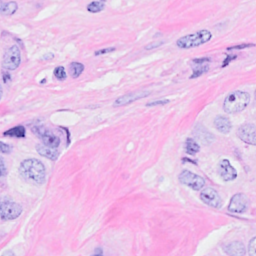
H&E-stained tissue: Breast